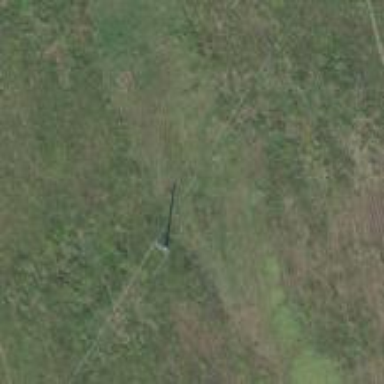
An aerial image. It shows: Power pole.